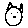
Label: cat